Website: bh-photo
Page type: address-validator
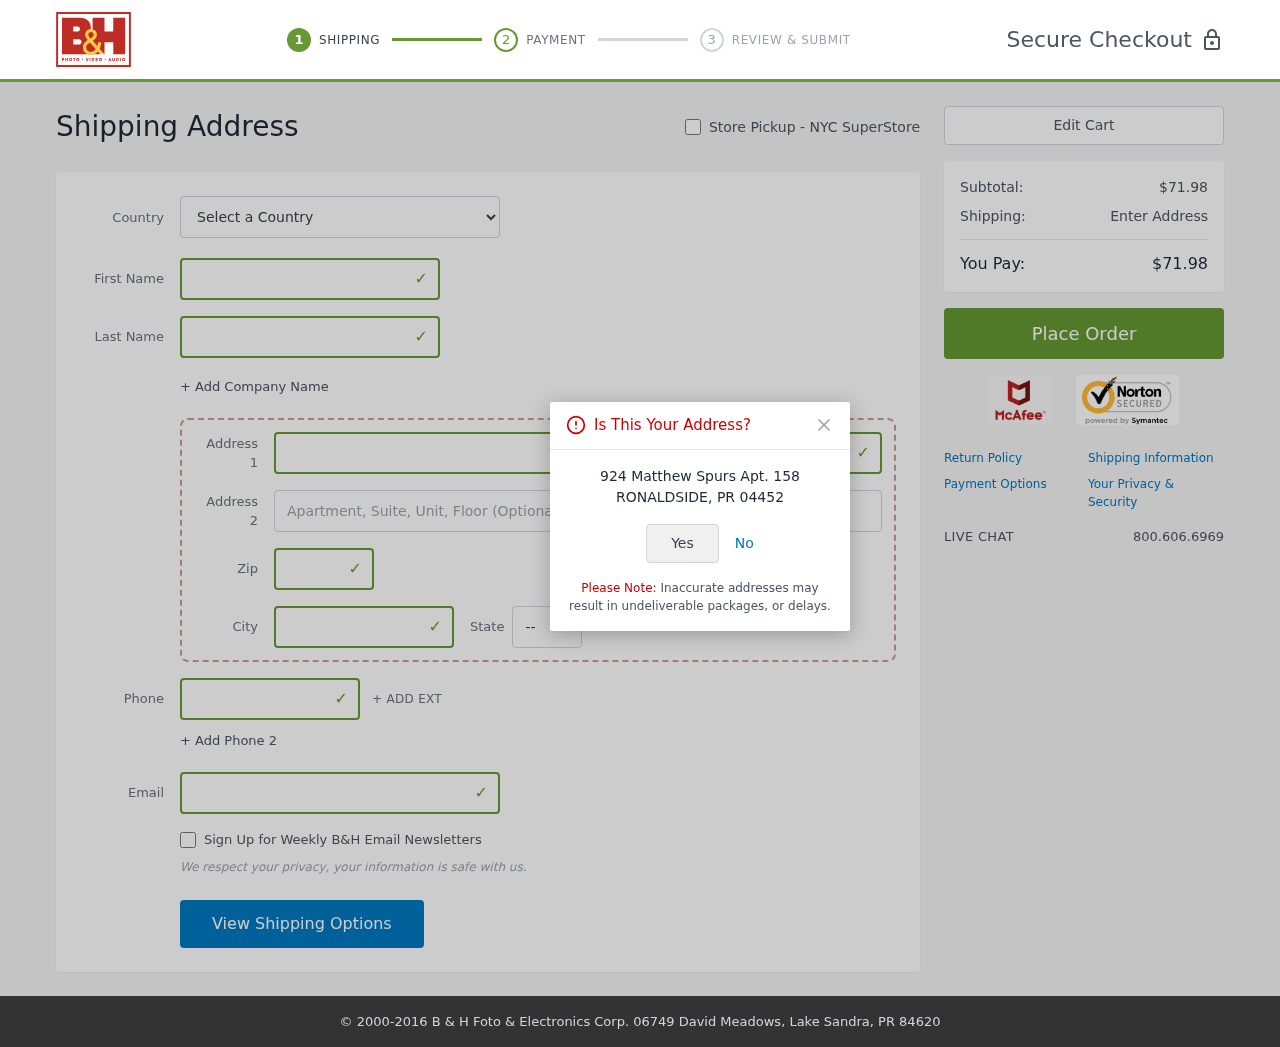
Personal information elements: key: PII_CITY
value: Ronaldside
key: PII_COUNTRY
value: United States
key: PII_EMAIL
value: kaitlinjackson@yahoo.com
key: PII_FIRSTNAME
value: Kaitlin
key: PII_LASTNAME
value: Jackson
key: PII_PHONE
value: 3288357232
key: PII_POSTCODE
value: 04452
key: PII_STATE_ABBR
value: PR
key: PII_STREET
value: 924 Matthew Spurs Apt. 158
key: PII_STREET2
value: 87693 Richardson Radial
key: PII_CITY_CONFIRM
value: RONALDSIDE
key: PII_STATE
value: PR
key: PII_POSTCODE_FULL
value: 04452
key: PII_POSTCODE_NUMERIC
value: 4452
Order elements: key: ORDER_SUBTOTAL
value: $71.98
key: ORDER_TOTAL
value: $71.98